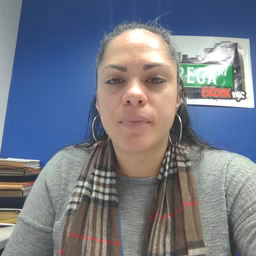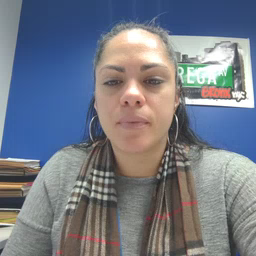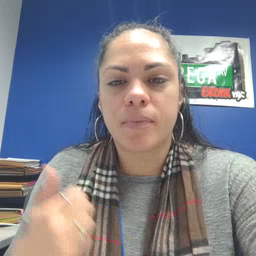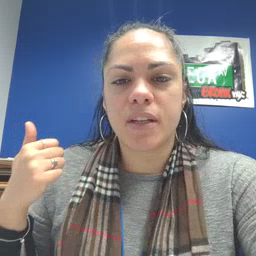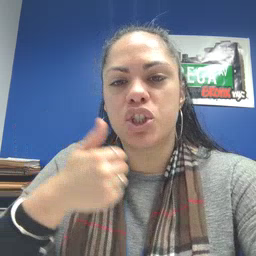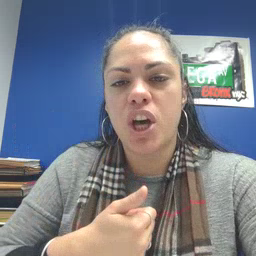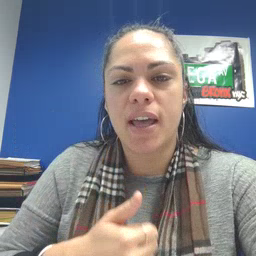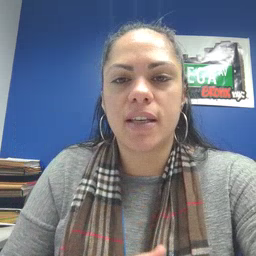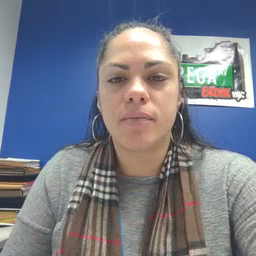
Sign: jacket